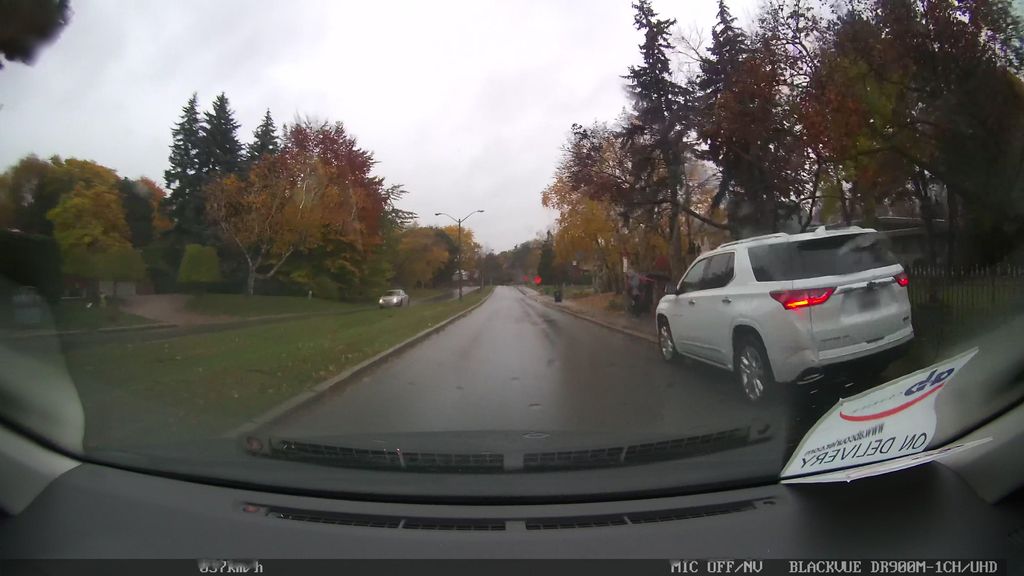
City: toronto